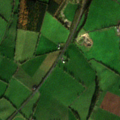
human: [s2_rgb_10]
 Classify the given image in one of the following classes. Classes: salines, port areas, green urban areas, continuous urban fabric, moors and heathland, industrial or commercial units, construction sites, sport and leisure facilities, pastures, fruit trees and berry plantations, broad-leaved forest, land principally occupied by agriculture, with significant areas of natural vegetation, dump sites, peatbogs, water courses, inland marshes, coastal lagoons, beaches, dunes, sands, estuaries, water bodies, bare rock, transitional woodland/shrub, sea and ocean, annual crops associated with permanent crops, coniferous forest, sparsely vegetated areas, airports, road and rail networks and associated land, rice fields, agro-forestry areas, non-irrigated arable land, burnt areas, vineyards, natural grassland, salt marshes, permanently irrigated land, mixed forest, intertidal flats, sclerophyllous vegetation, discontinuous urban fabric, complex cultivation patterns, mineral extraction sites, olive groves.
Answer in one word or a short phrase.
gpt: non-irrigated arable land, pastures, complex cultivation patterns, broad-leaved forest